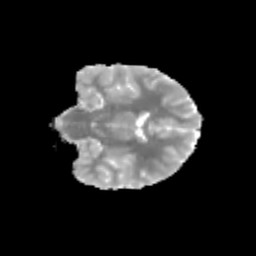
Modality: MD
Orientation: coronal
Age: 11
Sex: female
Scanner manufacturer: siemens
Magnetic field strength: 3 T
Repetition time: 3.8 s
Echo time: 0.07 s